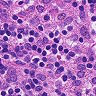
Metastatic tissue present: no